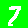
Digit: 7